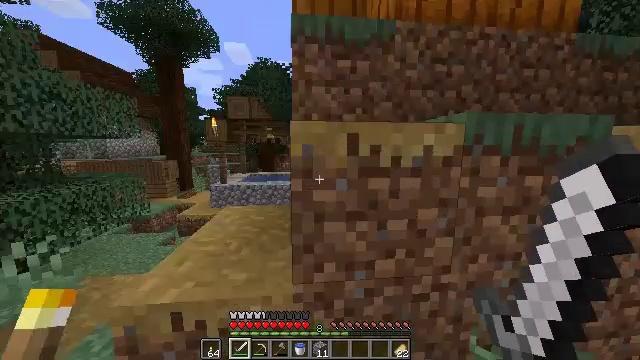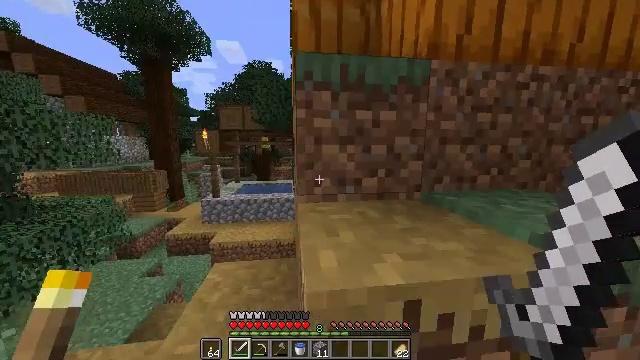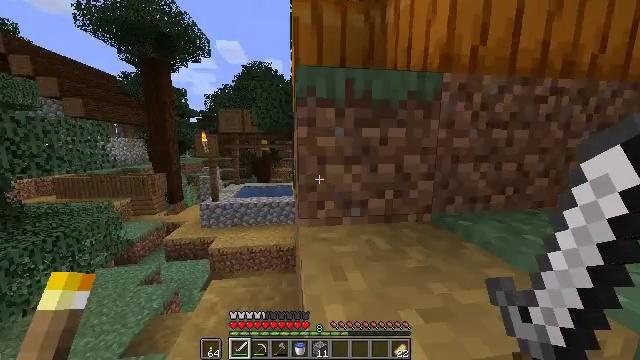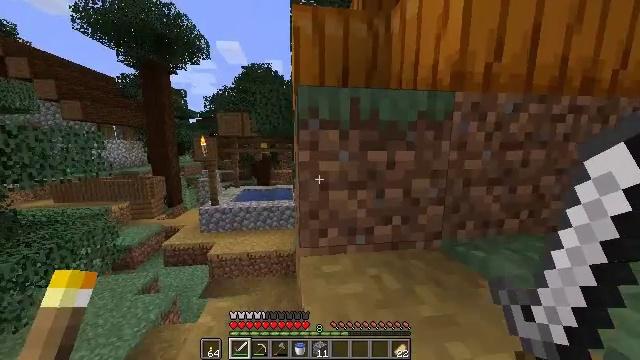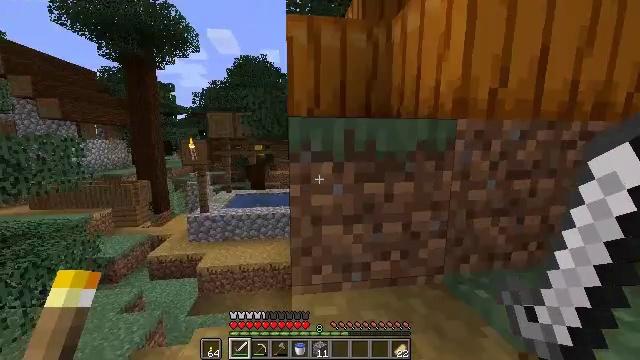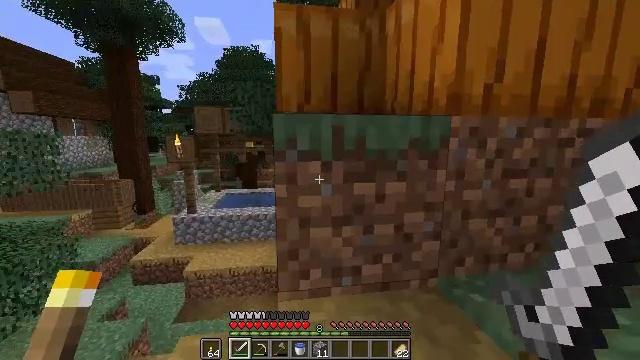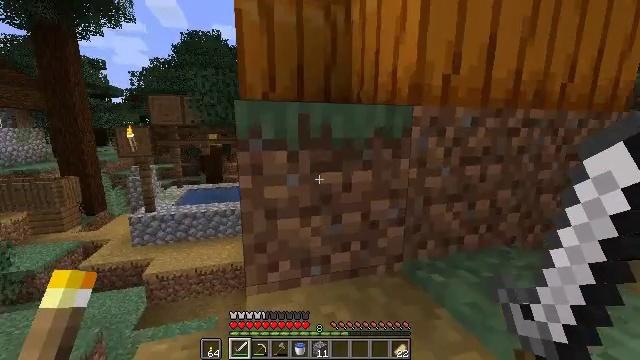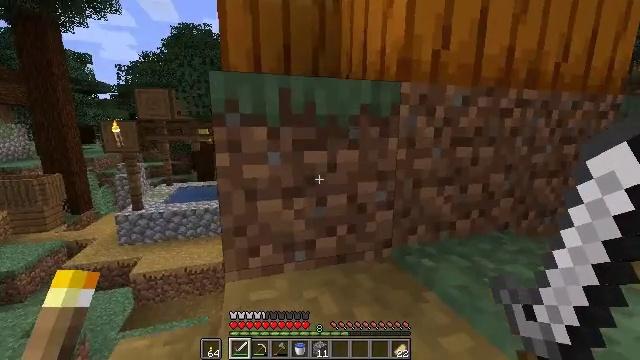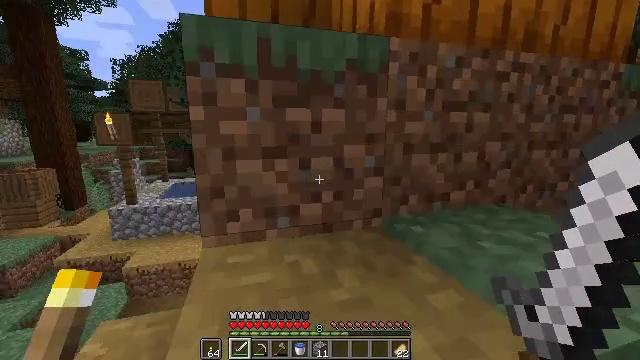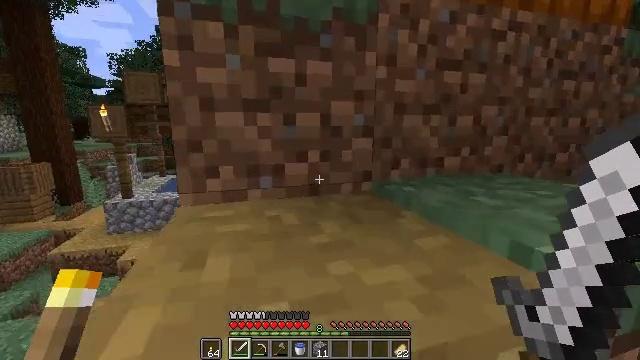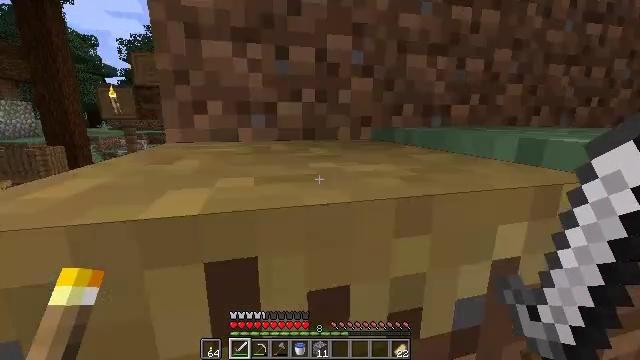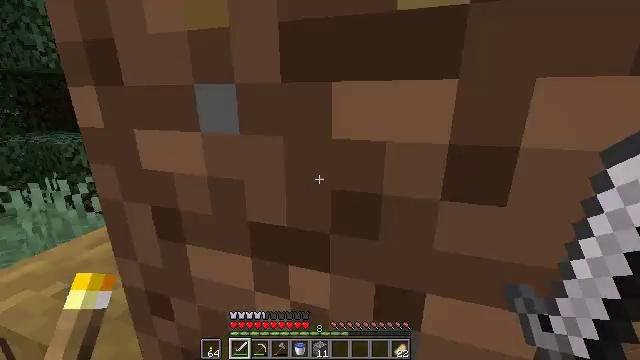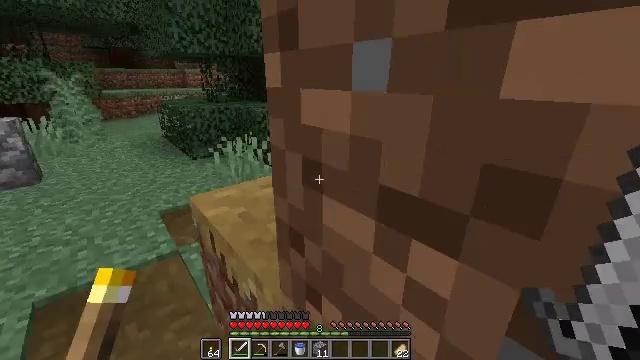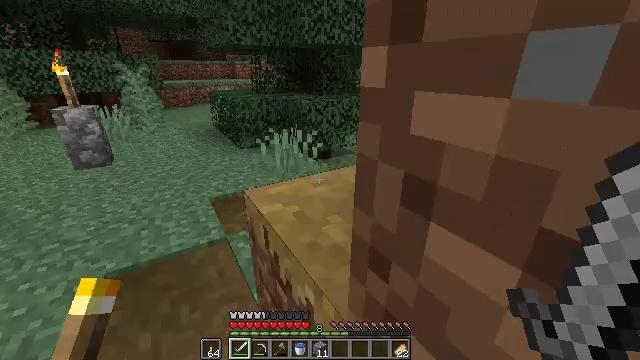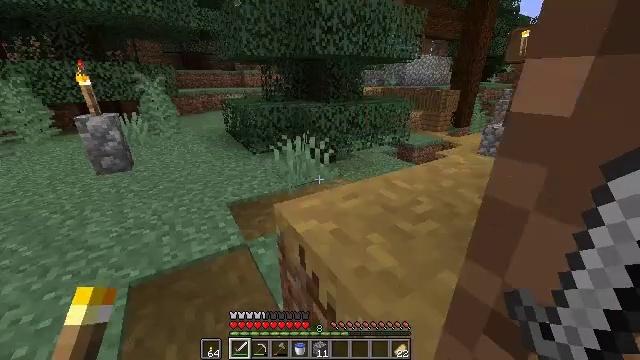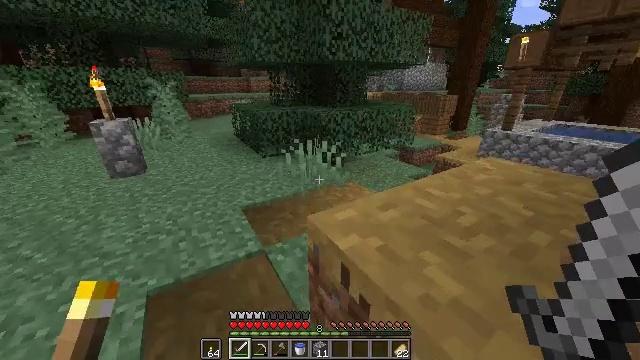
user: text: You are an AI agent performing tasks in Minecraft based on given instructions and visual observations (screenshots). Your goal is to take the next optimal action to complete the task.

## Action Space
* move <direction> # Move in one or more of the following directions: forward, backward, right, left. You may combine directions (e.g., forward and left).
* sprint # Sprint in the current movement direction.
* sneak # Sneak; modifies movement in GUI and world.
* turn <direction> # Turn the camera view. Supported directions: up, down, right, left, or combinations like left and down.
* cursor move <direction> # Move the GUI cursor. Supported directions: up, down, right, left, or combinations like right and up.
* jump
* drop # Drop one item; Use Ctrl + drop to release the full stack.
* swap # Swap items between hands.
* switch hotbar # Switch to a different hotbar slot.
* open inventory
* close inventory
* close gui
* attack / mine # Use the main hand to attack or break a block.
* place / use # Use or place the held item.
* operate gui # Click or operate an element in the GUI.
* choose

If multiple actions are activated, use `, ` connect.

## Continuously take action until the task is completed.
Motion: motion action
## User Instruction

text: Punch the spruce leaves to get saplings.
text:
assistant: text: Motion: move forward, sprint, turn right, jump
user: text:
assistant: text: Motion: move forward and move right, sprint, jump
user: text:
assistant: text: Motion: move forward and move right, sprint, jump
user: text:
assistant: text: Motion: move forward and move right, sprint
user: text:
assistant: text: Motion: move forward and move right, sprint, turn right
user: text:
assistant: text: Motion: move forward and move right, sprint, turn right and down
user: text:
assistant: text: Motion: move forward and move right, sprint
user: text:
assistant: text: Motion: move forward and move right, sprint
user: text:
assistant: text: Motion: move forward and move right, sprint
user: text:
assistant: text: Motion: move forward, sprint, turn left and down
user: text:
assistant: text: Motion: move forward, sprint, turn left and down
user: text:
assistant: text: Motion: move forward and move left, sprint, turn left and down
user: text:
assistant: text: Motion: move forward and move left, sprint, turn left and down
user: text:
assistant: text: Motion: move forward and move left, sprint
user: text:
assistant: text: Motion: move forward and move left, sprint
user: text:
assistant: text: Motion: move forward and move left, sprint, turn right
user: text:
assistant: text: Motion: move forward and move left, sprint, turn right
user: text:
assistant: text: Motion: move forward and move left, sprint, turn right, jump
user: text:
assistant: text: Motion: move forward, sprint, turn right, jump
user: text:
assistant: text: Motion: move forward, sprint, jump
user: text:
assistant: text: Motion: move forward, sprint, turn right, jump
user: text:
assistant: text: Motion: move forward, sprint, turn right, jump
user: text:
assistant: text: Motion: move forward and move right, sprint, turn right
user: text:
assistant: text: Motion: move forward and move right, sprint, turn right
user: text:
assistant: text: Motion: move forward and move right, sprint
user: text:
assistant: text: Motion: move forward and move right, sprint
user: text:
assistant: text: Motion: move forward and move right, sprint, turn right and up
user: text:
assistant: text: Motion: move forward and move right, sprint, turn right, jump
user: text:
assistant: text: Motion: move forward and move right, sprint, jump
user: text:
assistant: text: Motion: move forward and move right, sprint, jump